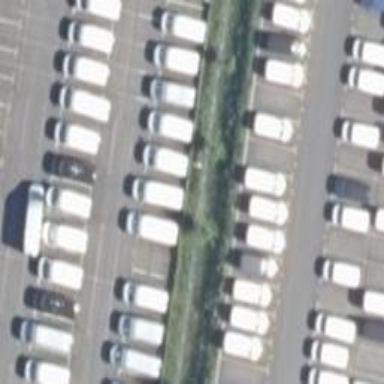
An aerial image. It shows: Parking aisle designated as service road.